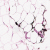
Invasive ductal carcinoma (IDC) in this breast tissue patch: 0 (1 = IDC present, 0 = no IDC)